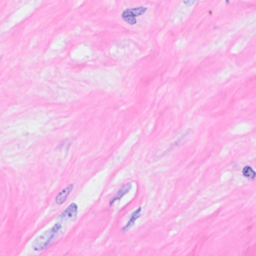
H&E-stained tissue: Breast